Field crop: tomato
Growth stage: 1
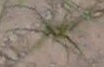
Species: cyperus